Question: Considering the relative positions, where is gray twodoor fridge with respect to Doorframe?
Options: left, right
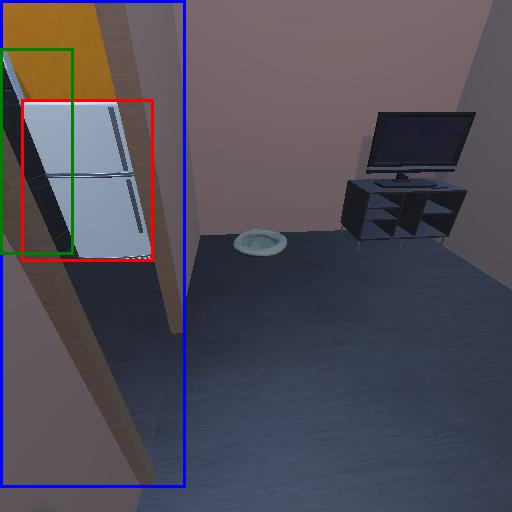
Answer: left